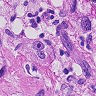
Metastatic tissue present: yes